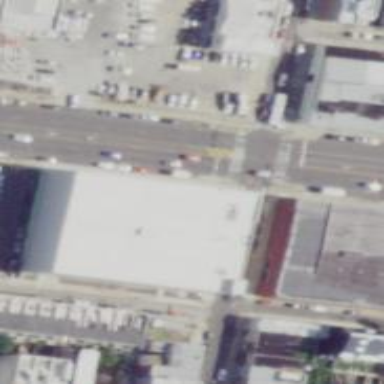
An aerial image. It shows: Warehouse building.